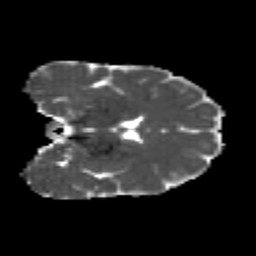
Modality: MD
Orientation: coronal
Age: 22
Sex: female
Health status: healthy
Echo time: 0.074 s